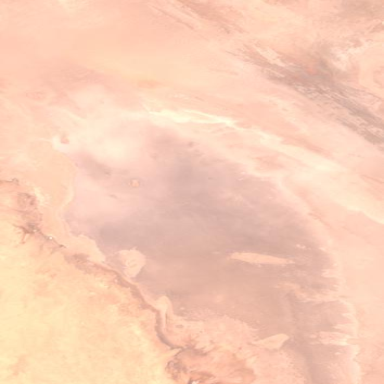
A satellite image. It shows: Salt desert.